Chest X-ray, AP view. Patient: 31 years old, sex F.
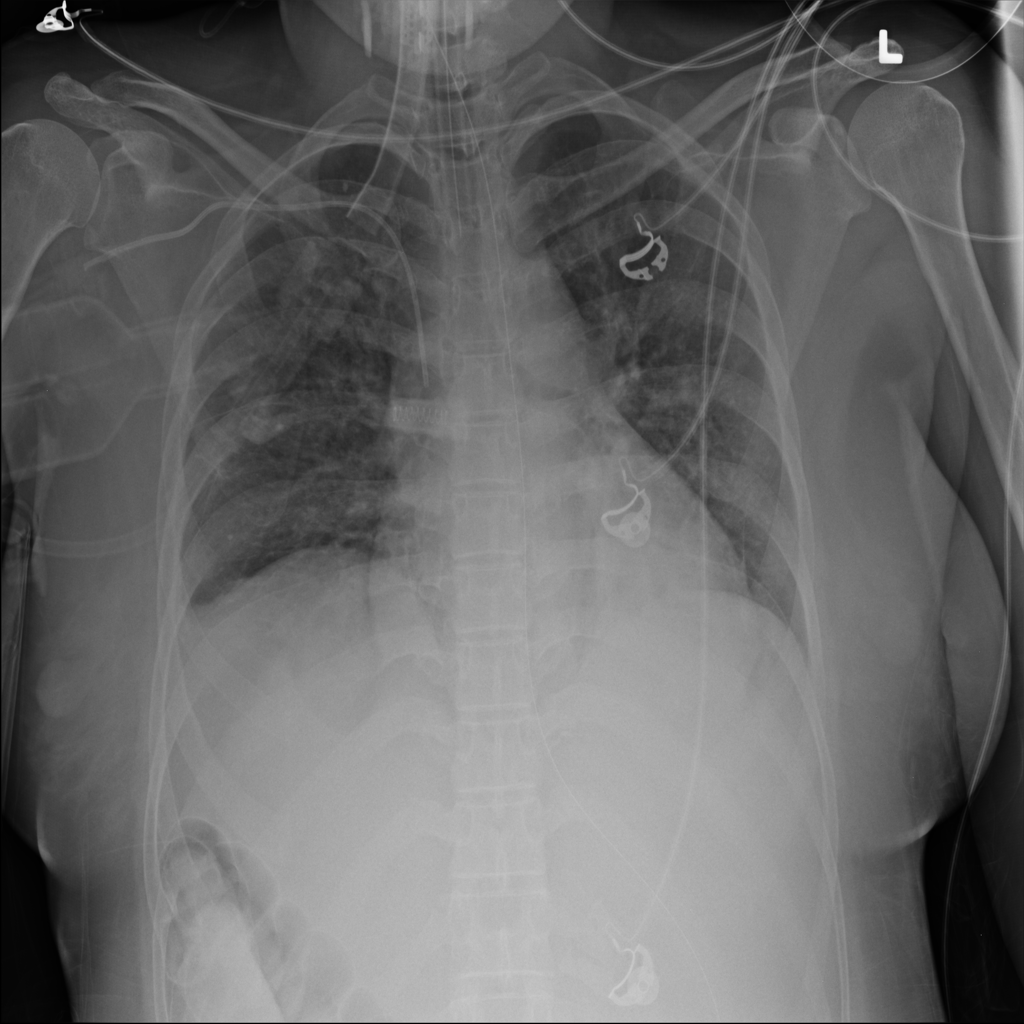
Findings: Effusion